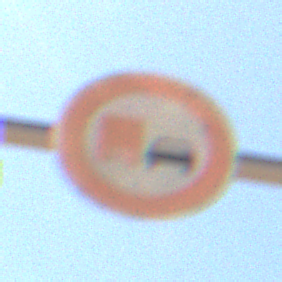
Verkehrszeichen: UeberholverbotKraftfahrzeuge
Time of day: Midday
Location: Outdoor (Nature)
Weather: Clear
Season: NotSpecified
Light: Natural